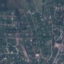
Land use / land cover: Residential